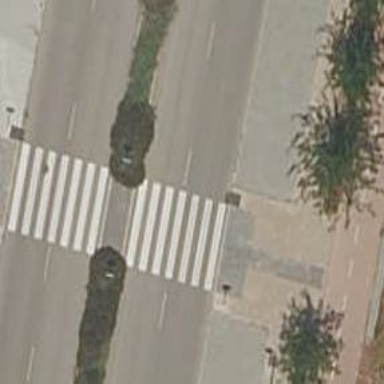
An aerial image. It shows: Uncontrolled road crossing.